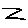
Label: zigzag